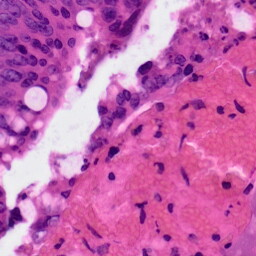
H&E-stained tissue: Colon